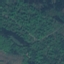
Land use / land cover class: Forest